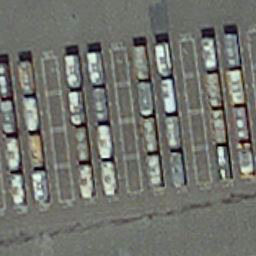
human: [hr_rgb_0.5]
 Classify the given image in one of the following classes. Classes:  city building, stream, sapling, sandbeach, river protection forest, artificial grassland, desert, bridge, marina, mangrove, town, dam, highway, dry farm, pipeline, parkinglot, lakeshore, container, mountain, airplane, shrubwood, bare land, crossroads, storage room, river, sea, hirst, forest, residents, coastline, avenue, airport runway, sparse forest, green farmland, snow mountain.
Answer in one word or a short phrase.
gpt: container